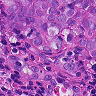
Metastatic tissue present: yes